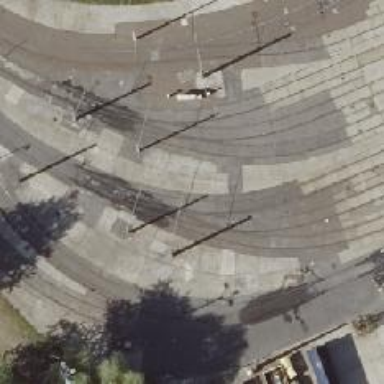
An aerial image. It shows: Tram railway yard with electrified contact line.